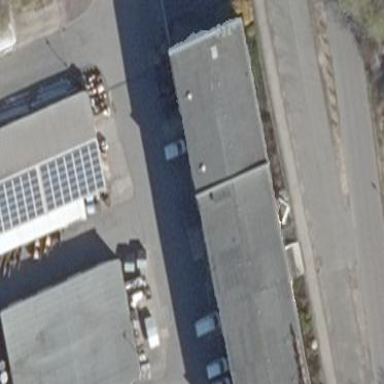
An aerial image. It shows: Commercial building.